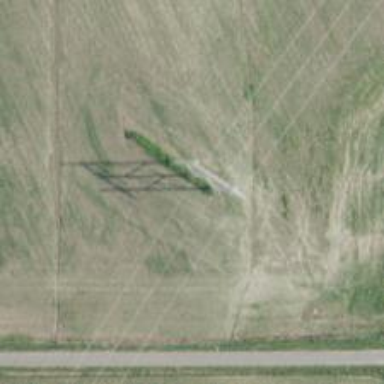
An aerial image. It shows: Power tower.